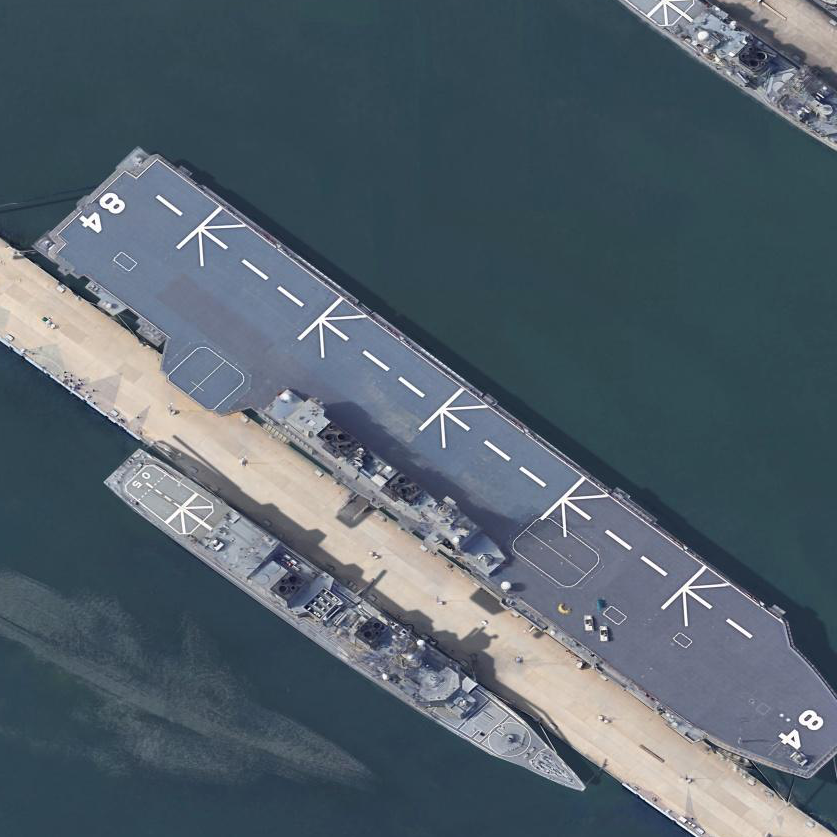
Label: Lzumo-class_helicopter_destroyer